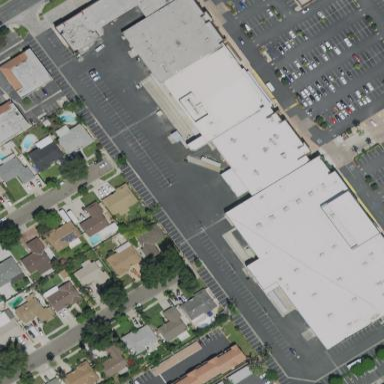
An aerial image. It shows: Building that houses furniture shop.